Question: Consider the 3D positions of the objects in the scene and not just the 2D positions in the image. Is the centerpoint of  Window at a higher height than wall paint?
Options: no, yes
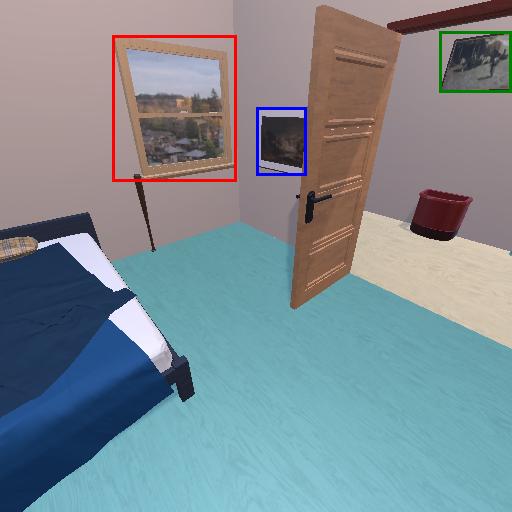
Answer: no